Question: I read that each column of a table can be styled using '<colgroup>' and '<col>'. I tried the following, but the style speficication is not seeming to work. How can I fix it?
When I do this with 'width' property, it works. Is there anything wrong with 'text-align' property?
'''
<html><body><table>
<colgroup>
<col style="text-align:right" />
<col style="text-align:center" />
<col style="text-align:left" />
</colgroup>
<tr>
<td>aaaaaaaaaaa</td>
<td>bbbbbbbbbbb</td>
<td>ccccccccccc</td>
</tr>
<tr>
<td>aaa</td>
<td>bbb</td>
<td>ccc</td>
</tr>
</table></body></html>
'''
The result is that each colum is left aligned by default, ignoring the specification made in 'colgroup'.

I am using Chrome 17.
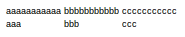
Answer: If not in need of tables, here's how I'd do it tableless, just in case:
HTML:
'''
<div id="container">
<div class="left">left aligned text</div>
<div class="center">center aligned text</div>
<div class="right">right aligned text</div>
</div>
'''
CSS:
'''
.container {}
.left {
width:100px;
float:left;
text-align:left;
}
.center {
width:100px;
float:left;
text-align:center;
}
.right {
width:100px;
float:left;
text-align:right;
}
'''
(and you could just unify all the common styles with commas and just separate the text-alignment)